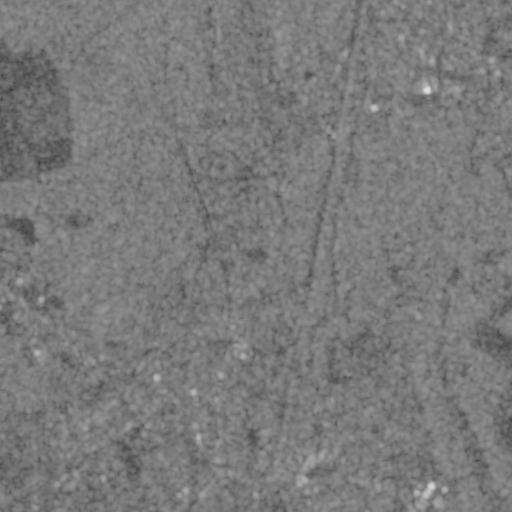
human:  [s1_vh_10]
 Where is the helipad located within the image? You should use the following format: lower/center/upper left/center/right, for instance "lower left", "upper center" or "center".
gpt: The helipad is located in the upper right of the image.
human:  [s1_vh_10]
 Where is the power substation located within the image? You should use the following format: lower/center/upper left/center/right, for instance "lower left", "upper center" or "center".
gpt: The power substation is located in the lower left of the image.
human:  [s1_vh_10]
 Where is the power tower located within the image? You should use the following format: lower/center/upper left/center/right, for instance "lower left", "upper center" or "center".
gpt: The power tower is located in the lower right of the image.
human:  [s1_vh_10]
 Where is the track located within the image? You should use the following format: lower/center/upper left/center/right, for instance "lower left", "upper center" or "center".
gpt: The track is located in the lower center of the image.
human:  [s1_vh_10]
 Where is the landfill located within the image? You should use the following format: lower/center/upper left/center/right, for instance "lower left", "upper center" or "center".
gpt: There is no landfill in the image.

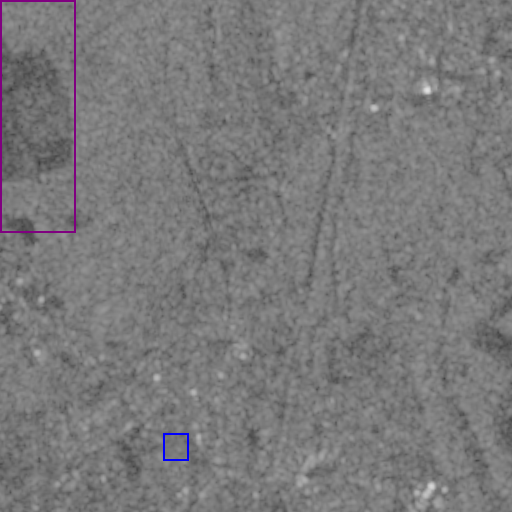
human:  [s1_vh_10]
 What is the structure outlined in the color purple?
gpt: The structure outlined in purple is a crop field.
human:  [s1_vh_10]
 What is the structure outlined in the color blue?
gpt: The structure outlined in blue is a park.
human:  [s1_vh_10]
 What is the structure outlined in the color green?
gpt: There is no green outline.